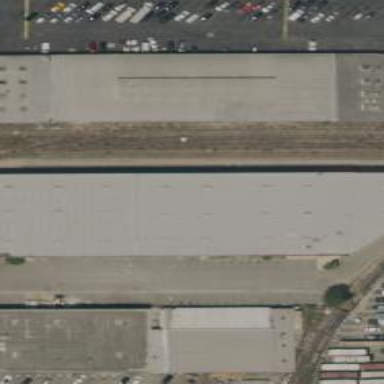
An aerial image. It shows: Disused railway siding.